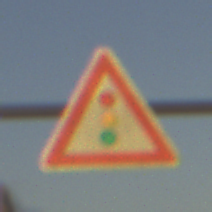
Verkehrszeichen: Lichtzeichenanlage
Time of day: SunriseSunset
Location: Outdoor (RoadRail)
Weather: PartlyCloudy
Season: NotSpecified
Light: Natural